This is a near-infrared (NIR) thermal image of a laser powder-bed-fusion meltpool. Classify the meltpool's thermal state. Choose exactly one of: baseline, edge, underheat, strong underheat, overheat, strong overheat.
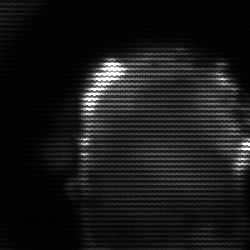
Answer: baseline